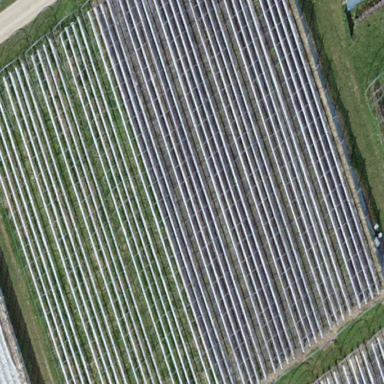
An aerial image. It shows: Greenhouse.